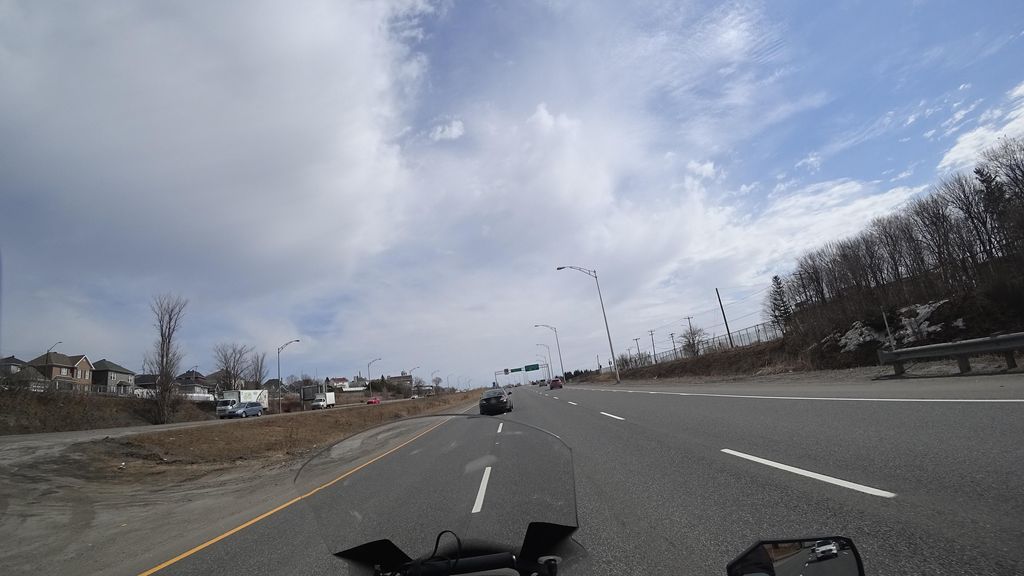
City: quebec_city